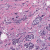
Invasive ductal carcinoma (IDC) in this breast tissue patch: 1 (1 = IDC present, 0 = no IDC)